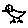
Label: bird